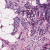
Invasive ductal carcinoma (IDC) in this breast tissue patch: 1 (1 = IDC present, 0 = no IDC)